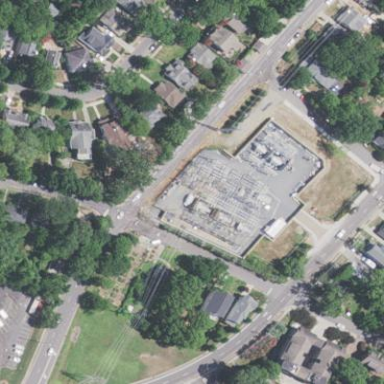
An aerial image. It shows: Distribution level power substation surrounded by wall.